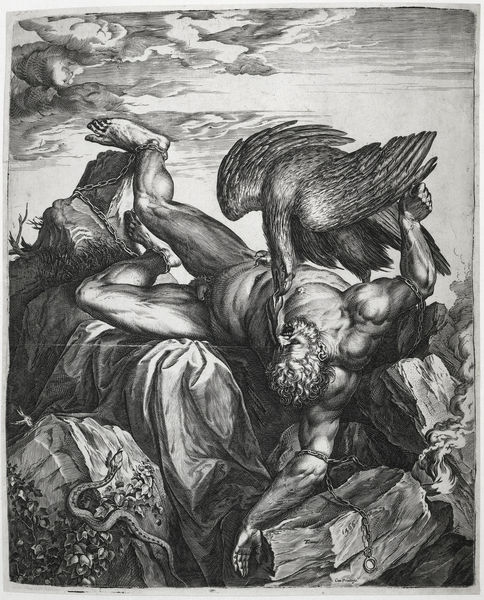
Titel: Prometheus aan de rotsen van de Kaukasus geketend / Tityus in de hel
Künstler: Cornelis Cort
Standort: Amsterdam
Institution: Rijksmuseum
Schlagwörter: adler, felsen, feuer, gemälde, himmel, kampf, mann, nackt, schatten, vogel, wolken, wolke, bart, falten, federn, mensch, stein, tot, fesseln, fels, grafik, muskeln, radierung, stich, ketten, schlange, fasan, zeus, greifvogel, kupferstich, fessel, prometheus, schlage, leber, w, schlande, tartarus, prommetheus